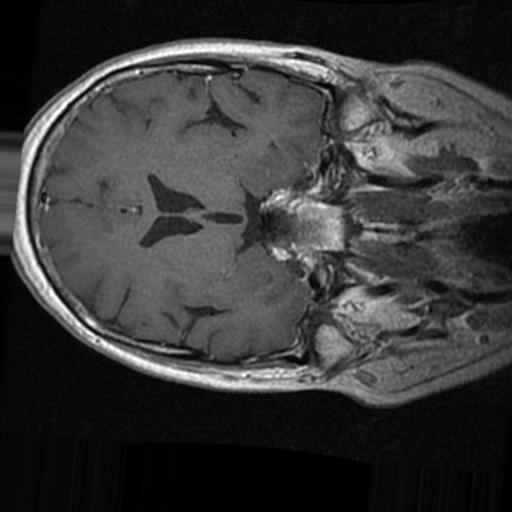
Label: brain_tumor